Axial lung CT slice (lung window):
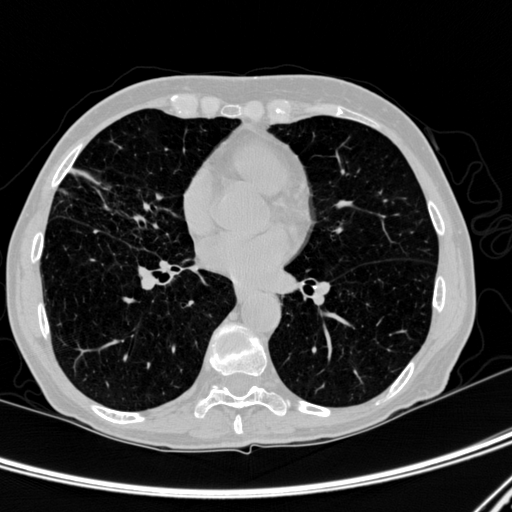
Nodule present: no